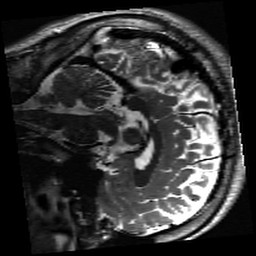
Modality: inplaneT2
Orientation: sagittal